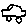
Label: car